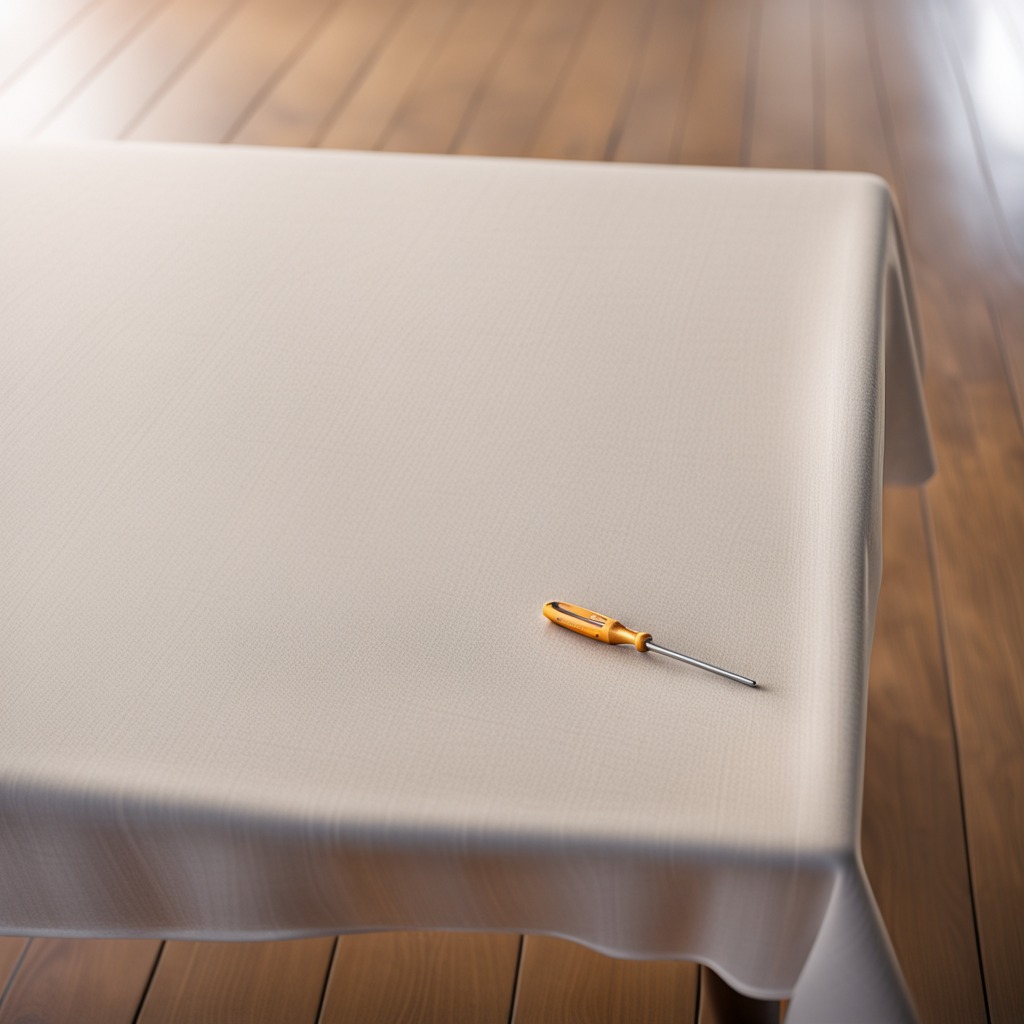
A screwdriver lies on a clean wooden table in an outdoor workshop during daytime bright natural light soft shadows worn but beneath the cloth.